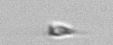
Label: Calciopappus